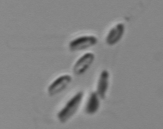
Label: Dinobryon